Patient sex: M
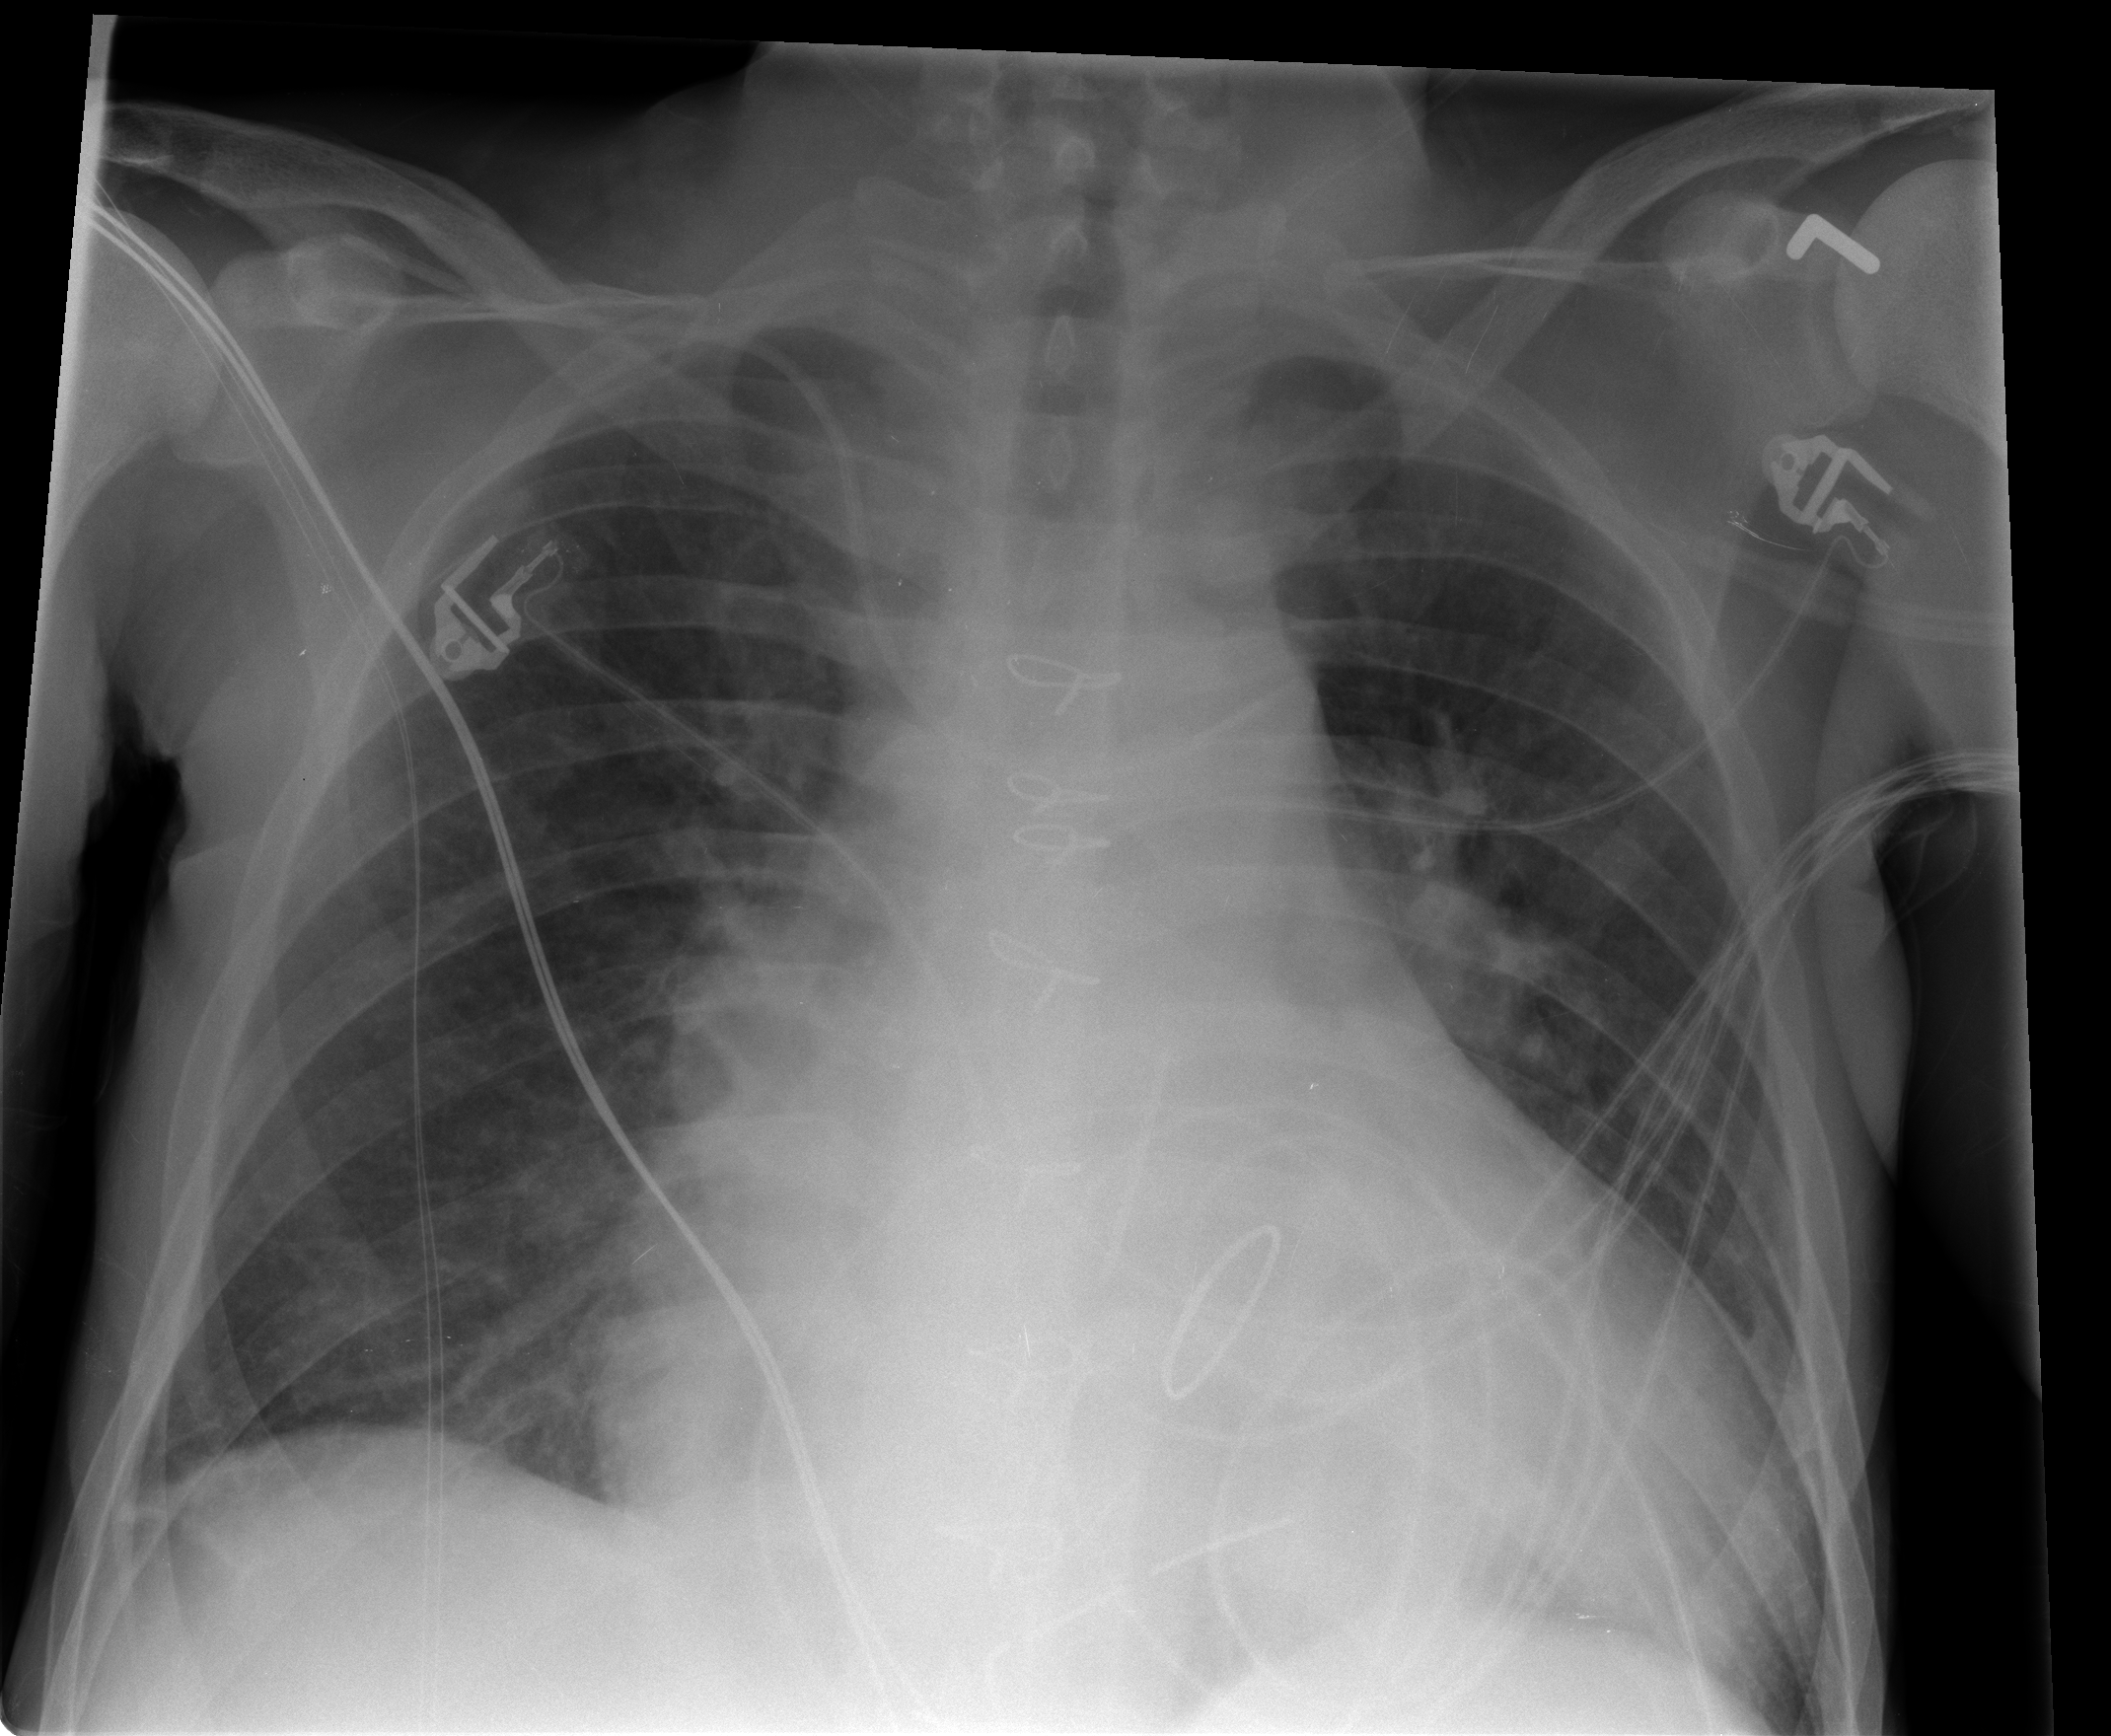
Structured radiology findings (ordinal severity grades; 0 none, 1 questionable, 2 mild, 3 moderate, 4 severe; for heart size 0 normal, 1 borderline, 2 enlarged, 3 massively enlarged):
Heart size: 3
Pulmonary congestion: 1
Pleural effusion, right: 0
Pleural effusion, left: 0
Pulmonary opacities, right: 0
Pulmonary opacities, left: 0
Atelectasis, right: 1
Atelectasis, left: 0